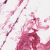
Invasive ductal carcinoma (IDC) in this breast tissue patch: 0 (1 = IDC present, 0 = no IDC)